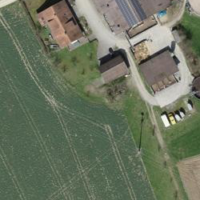
EUNIS habitat code: 55
Species observed at this site:
Cornus sanguinea